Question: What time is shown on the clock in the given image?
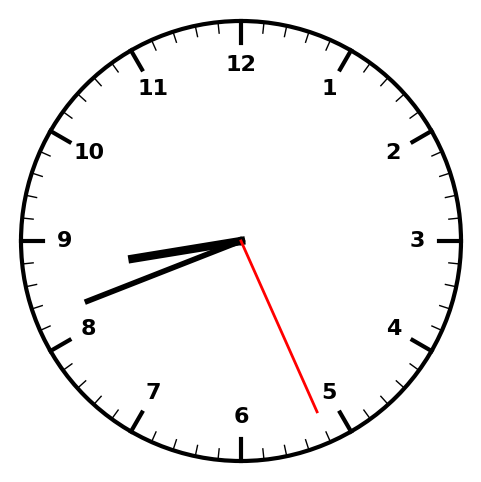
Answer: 08:41:26